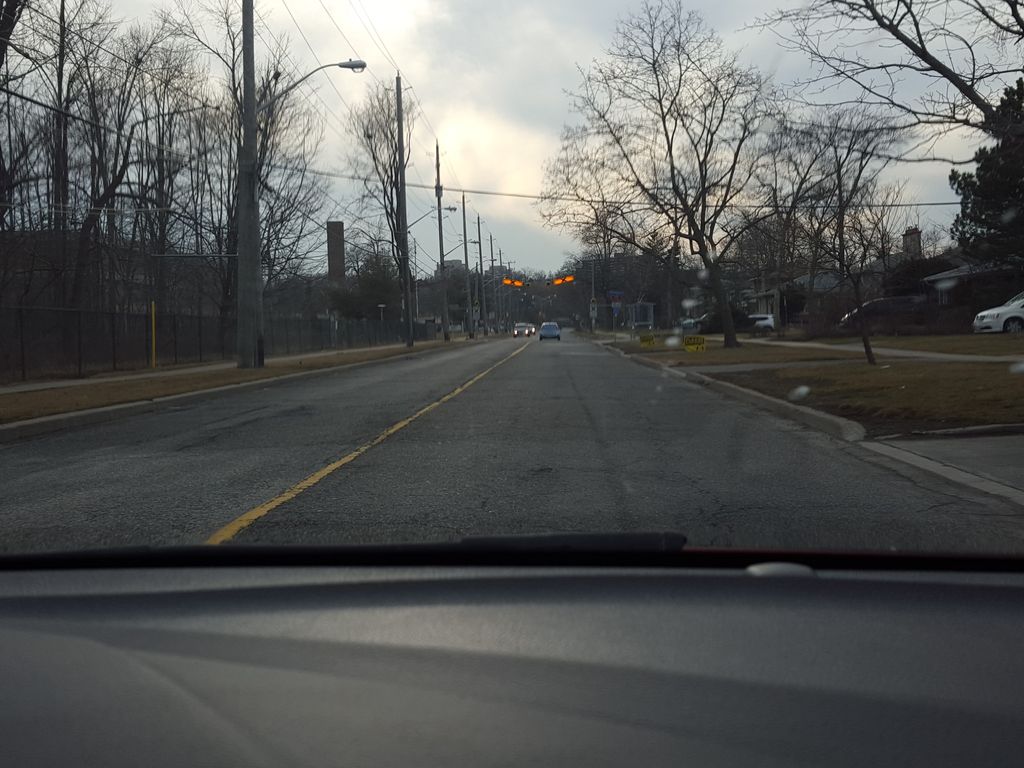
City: toronto